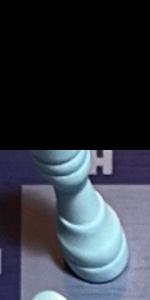
Label: Rook_White